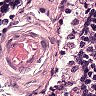
Metastatic tissue present: no